Question: Im trying to test class from within of SAP class builder. I pressed F8 (Test) but 'Create instance' menu item is not active on test screen:

My class has both static and instance constructors. Where is my mistake? How to force this menu item to be active?
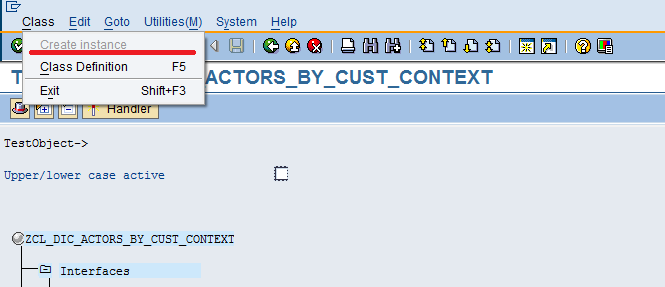
Answer: Is this parameter set to 'public'?

Moreover, if it is, then it is probably because your class implements an interface. Just click the magnifying glass icon next to the interface name and you will both be able to execute static and instance methods.